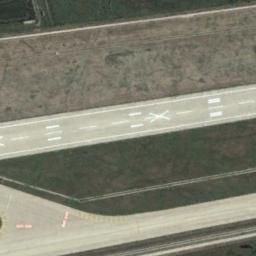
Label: runway